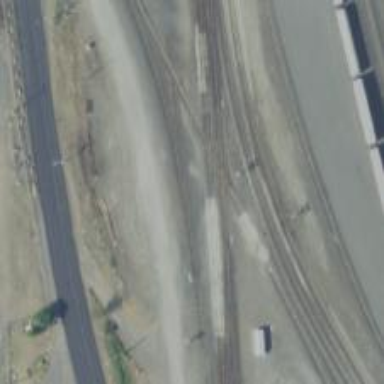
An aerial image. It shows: Railway crossing.